Interaction volume radius: 5 \u00c5
Interaction volume height: 25 \u00c5
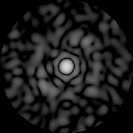
Disorder parameter: 0.8147